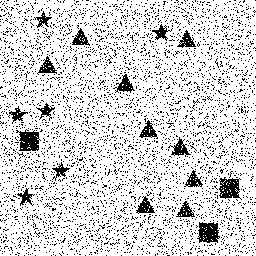
Squares: 3
Triangles: 9
Stars: 6
Total shapes: 18